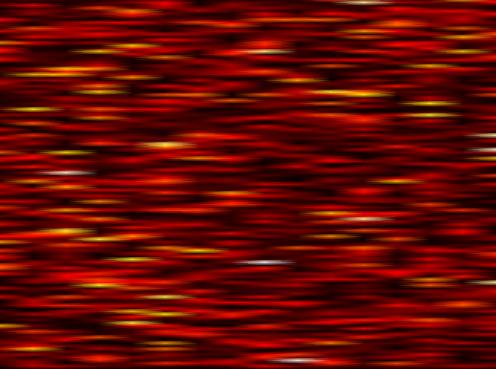
Label: OFDM